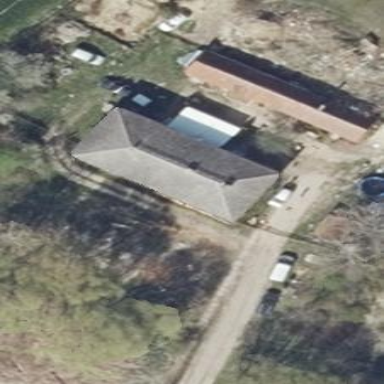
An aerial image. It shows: Building with hipped roof shape.